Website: crate-barrel
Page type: billing-address
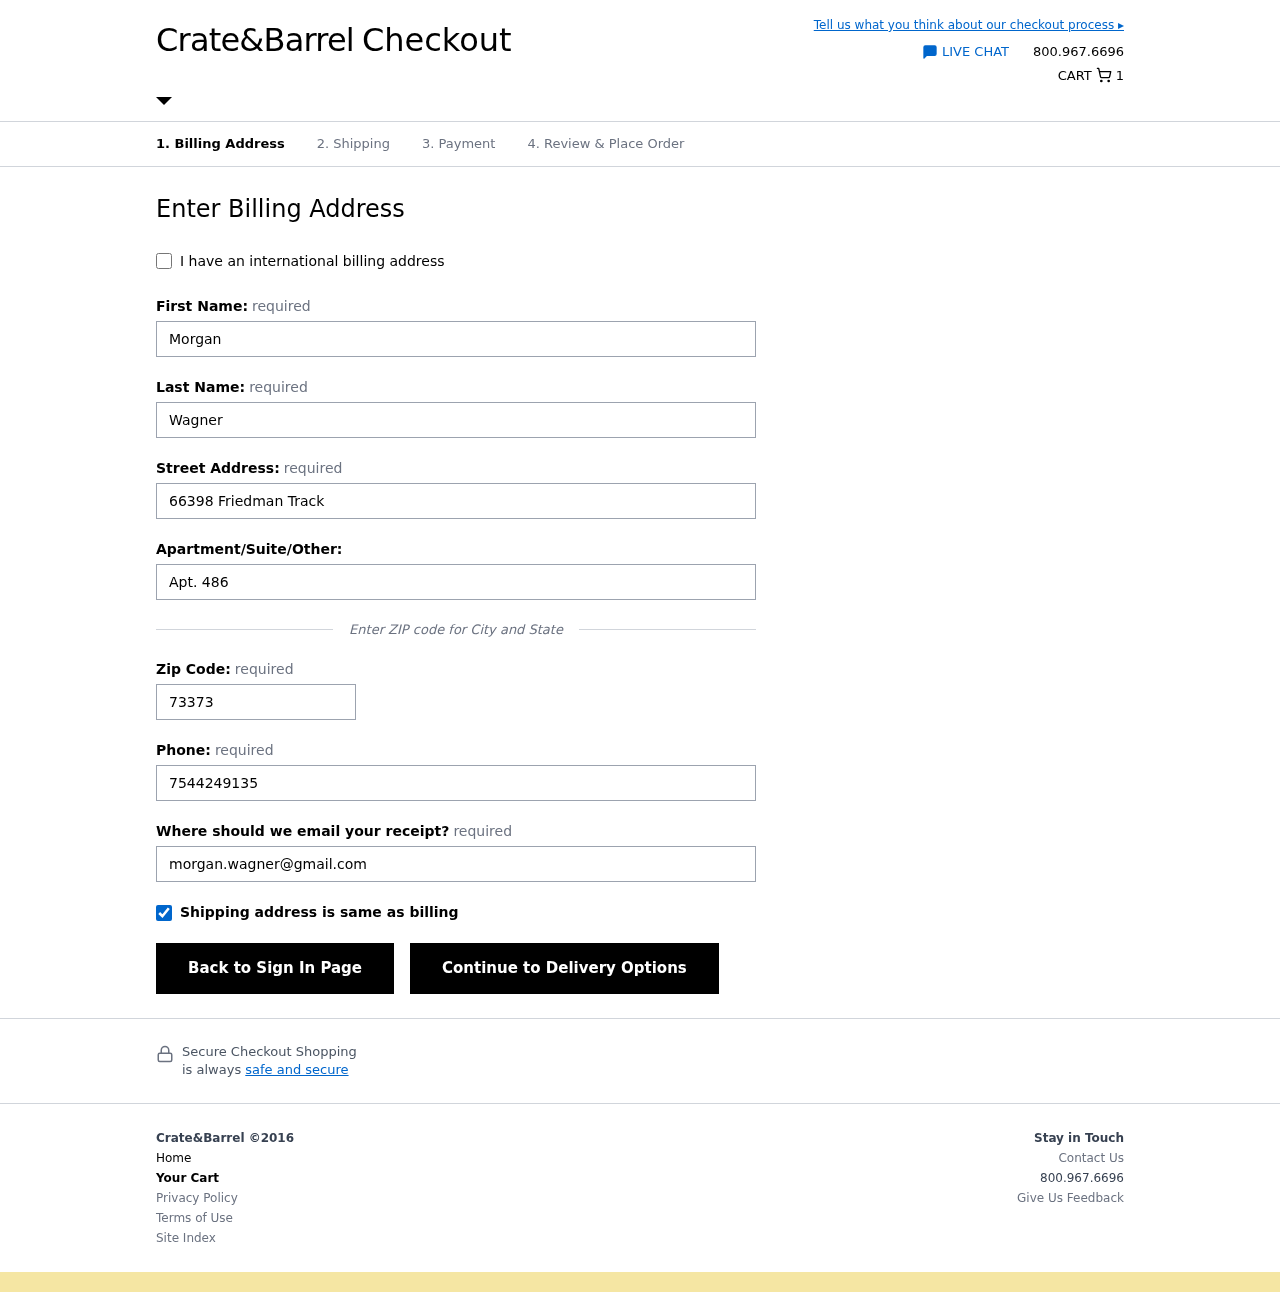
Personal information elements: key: PII_EMAIL
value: morgan.wagner@gmail.com
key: PII_FIRSTNAME
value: Morgan
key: PII_LASTNAME
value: Wagner
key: PII_PHONE
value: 7544249135
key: PII_POSTCODE
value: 73373
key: PII_STREET
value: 66398 Friedman Track
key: PII_STREET2
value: Apt. 486
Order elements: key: ORDER_NUM_ITEMS
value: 1